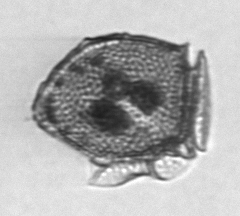
Label: Dinophysis_norvegica